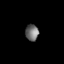
Tissue: skin
Cell type: Epithelial cells
Senescence score: 0.2365
Nuclear area (px): 208
Mean DAPI intensity: 111.298